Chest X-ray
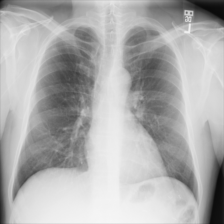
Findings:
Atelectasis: negative
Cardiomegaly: negative
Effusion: negative
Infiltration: negative
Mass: negative
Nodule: negative
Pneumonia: negative
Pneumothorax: negative
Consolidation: negative
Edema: negative
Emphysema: negative
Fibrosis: negative
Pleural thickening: negative
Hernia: negative